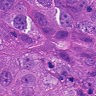
Metastatic tissue present: yes